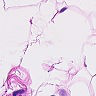
Metastatic tissue present: no